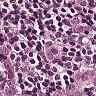
Metastatic tissue present: yes